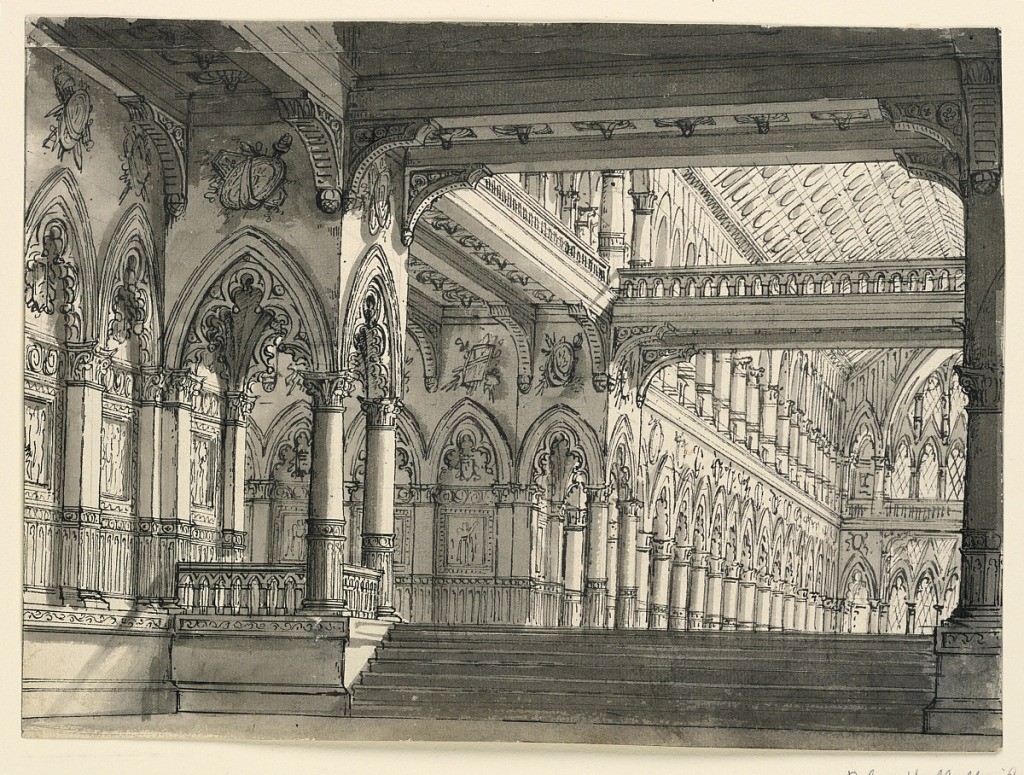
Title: Stage Design, Interior of Gothic Hall
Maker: Romolo Achille Liverani, Italian, 1809 - 1872
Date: early 19th century
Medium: Pen and sepia ink and brush and wash on paper
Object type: Drawing
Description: Horizontal rectangle. Interior of Gothic Hall, richly decorated stairs leading up in the middle and on right side.